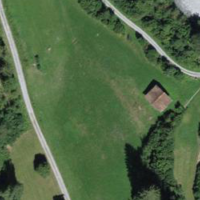
EUNIS habitat code: 24
Species observed at this site:
Melitaea diamina